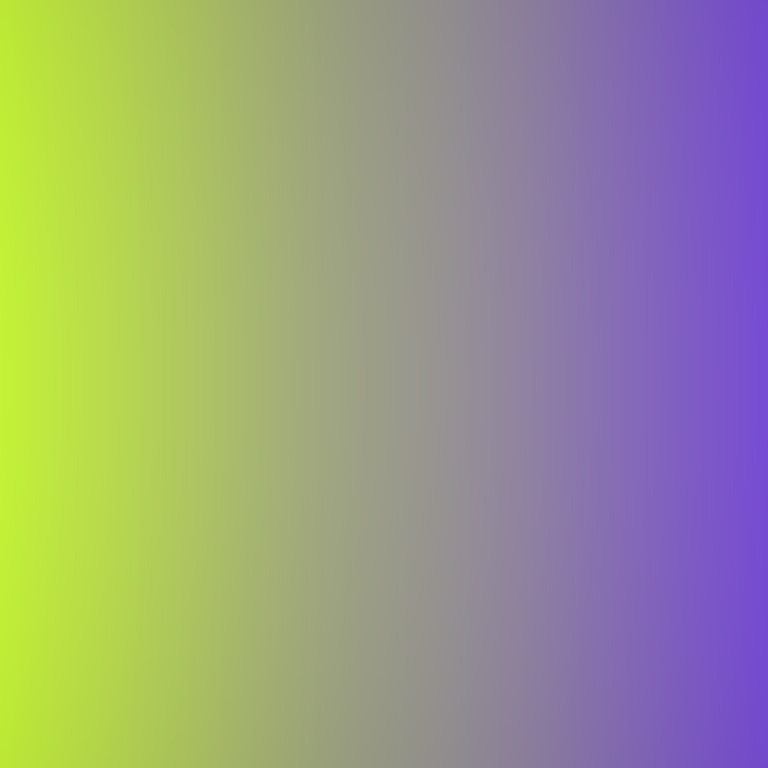
Abstract light effect, smooth gradient from bright yellow to deep purple, calm atmosphere, soft glow, no room, no furniture, no objects.